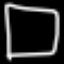
Label: square